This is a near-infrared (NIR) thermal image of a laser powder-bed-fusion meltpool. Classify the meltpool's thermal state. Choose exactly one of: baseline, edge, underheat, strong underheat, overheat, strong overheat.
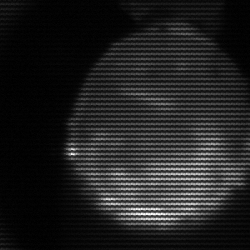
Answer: edge